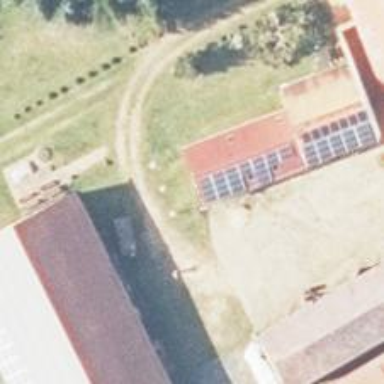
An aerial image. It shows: Solar photovoltaic panel generating electricity through small installation.